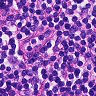
Metastatic tissue present: no